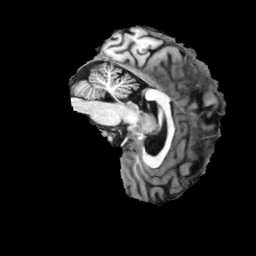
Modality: T1w
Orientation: sagittal
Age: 38
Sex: male
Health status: ill